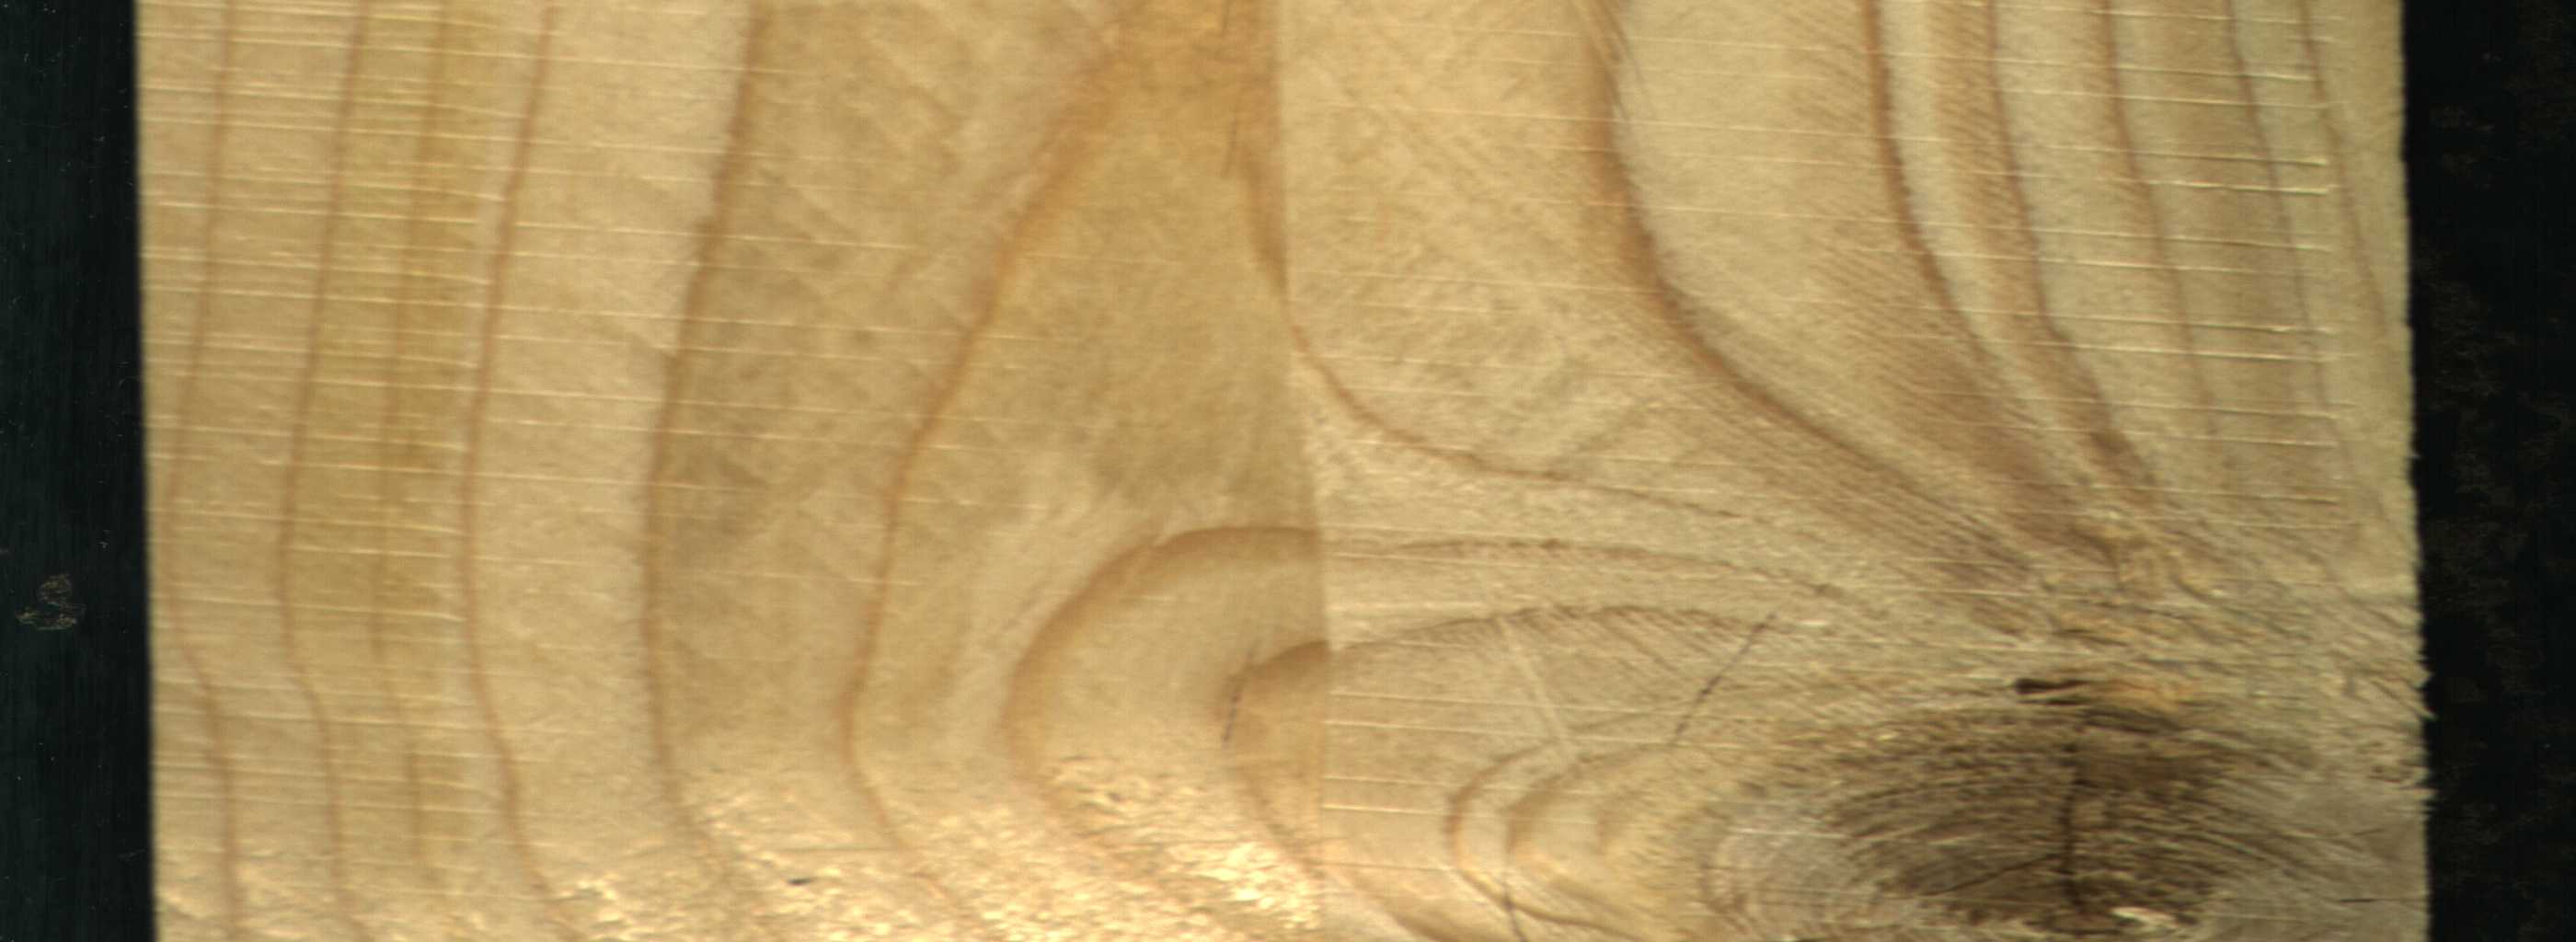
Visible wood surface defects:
knot_with_crack
Dead_Knot